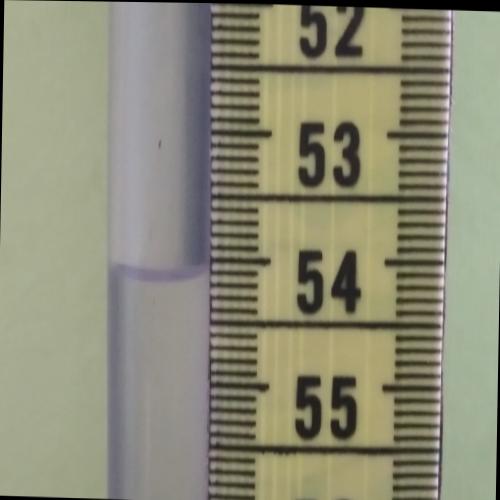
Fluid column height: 54.1 cm